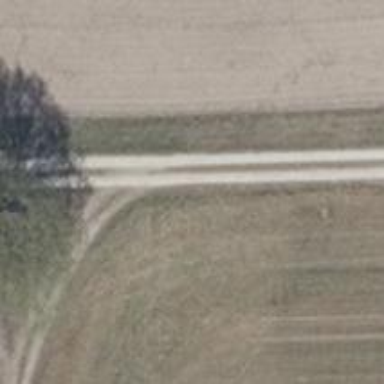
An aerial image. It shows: Paved track with grade1 tracktype.